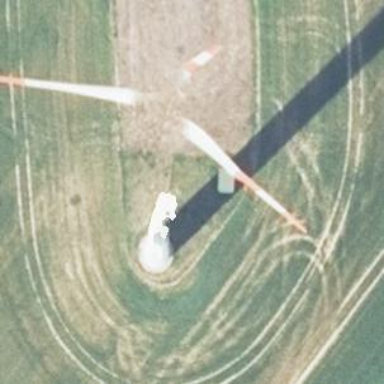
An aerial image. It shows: Wind power generator.